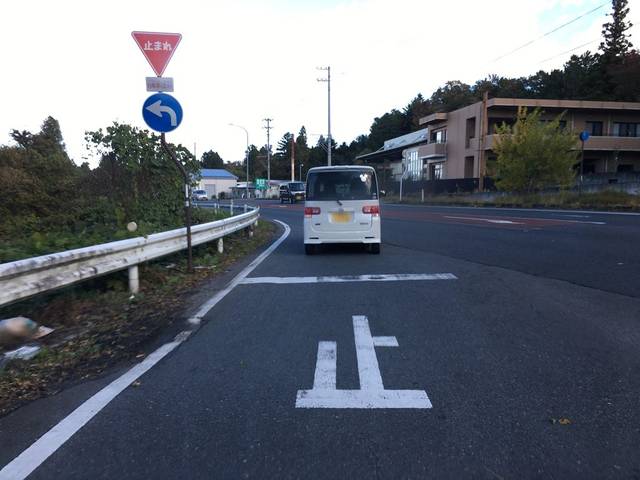
Region: Japan
Coordinates: 37.817, 140.922